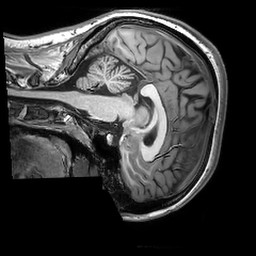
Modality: T1w
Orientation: sagittal
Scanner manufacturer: philips
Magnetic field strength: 3 T
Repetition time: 0.0074 s
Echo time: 0.003131 s